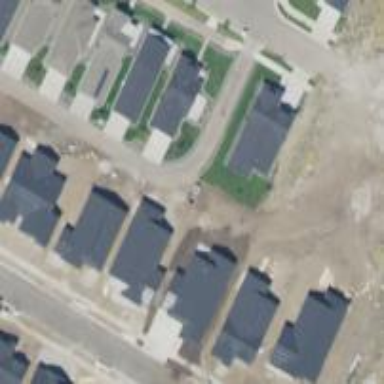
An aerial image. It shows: Alley classified as service road.